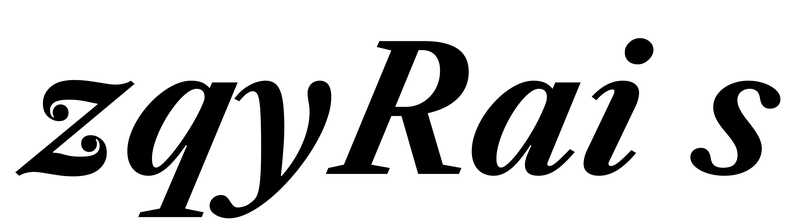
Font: LibreCaslonText-Italic_Bold_Italic